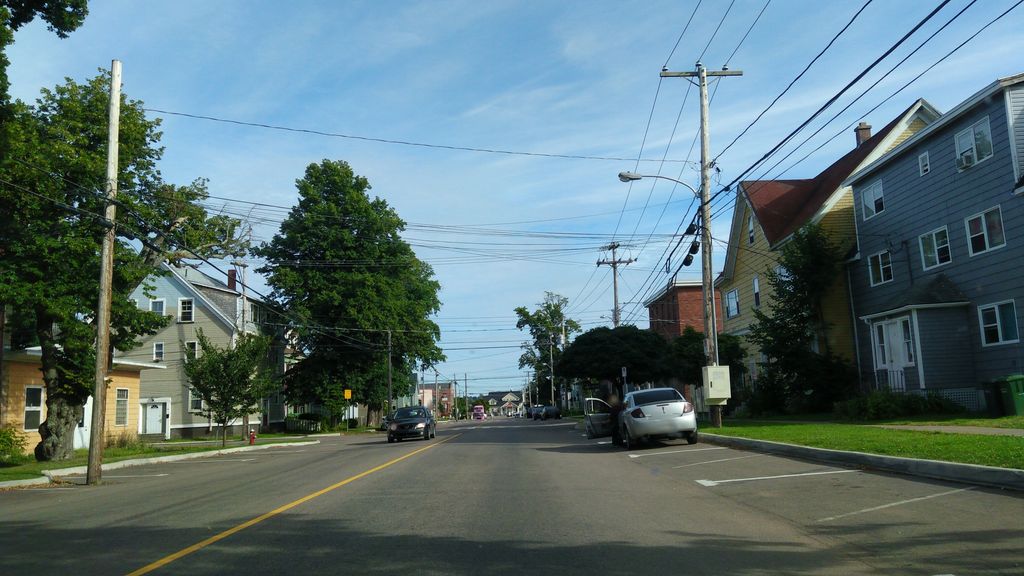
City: charlottetown